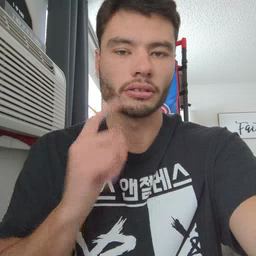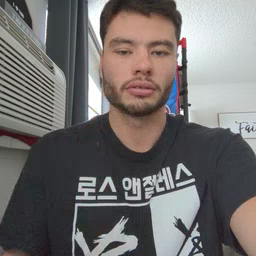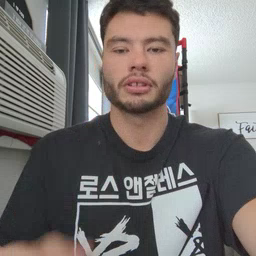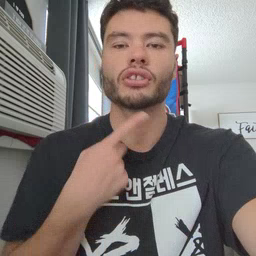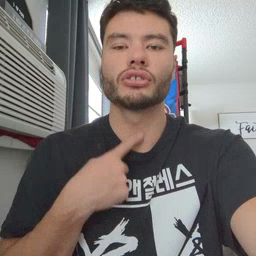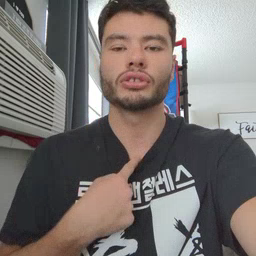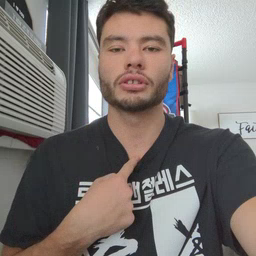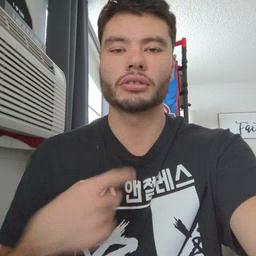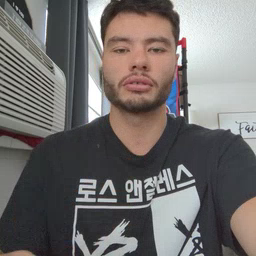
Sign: thirsty